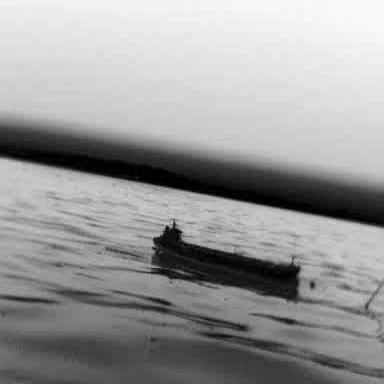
There is a liner in the infrared image.